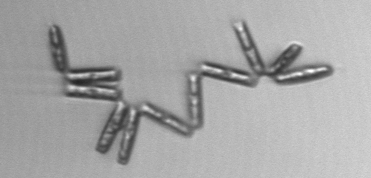
Label: Thalassionema